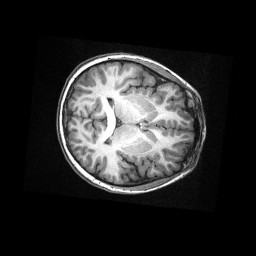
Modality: T1w
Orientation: axial
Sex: male